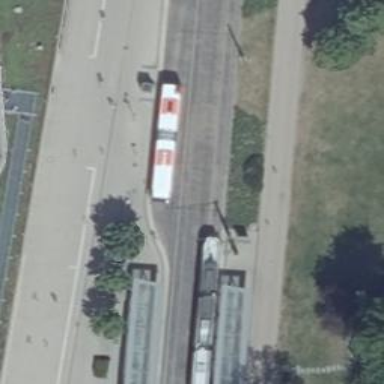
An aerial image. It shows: Tram stop position for public transport.